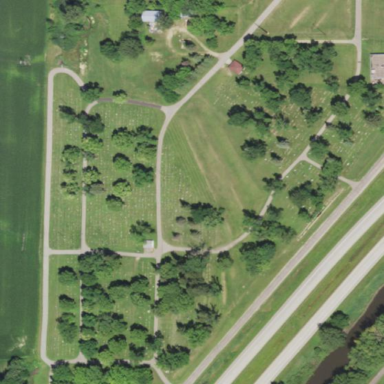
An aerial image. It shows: Cemetery.